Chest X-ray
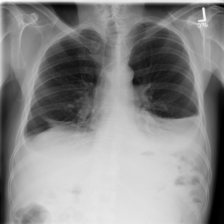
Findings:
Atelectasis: positive
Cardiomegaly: negative
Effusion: positive
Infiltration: negative
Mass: negative
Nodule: negative
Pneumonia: negative
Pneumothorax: negative
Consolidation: negative
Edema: negative
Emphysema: negative
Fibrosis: negative
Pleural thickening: negative
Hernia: negative